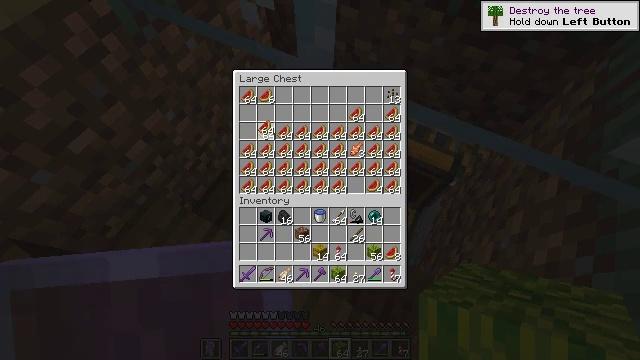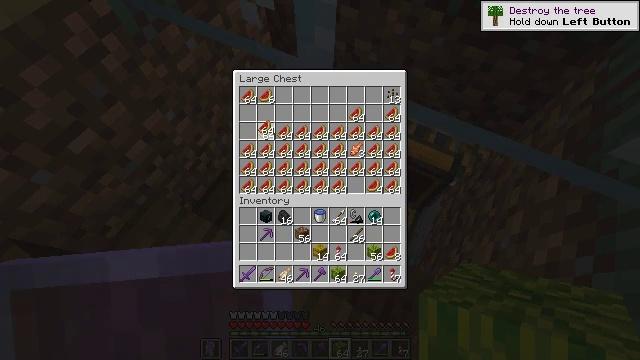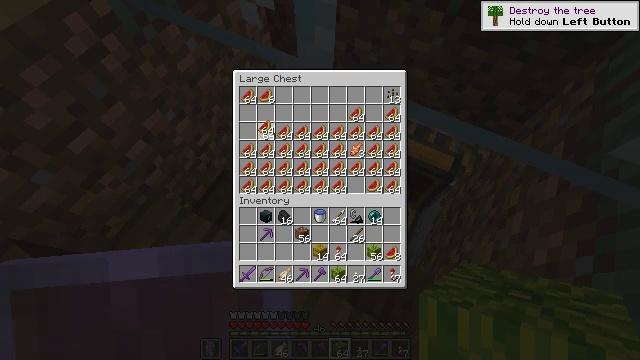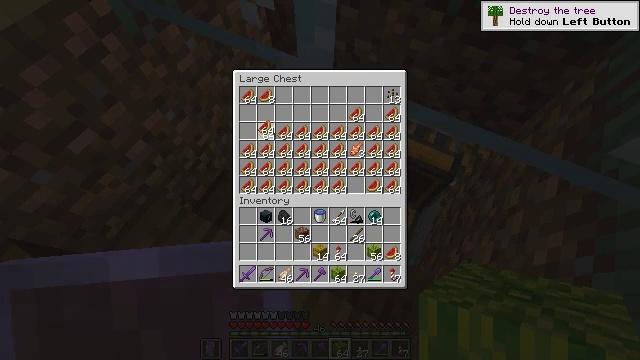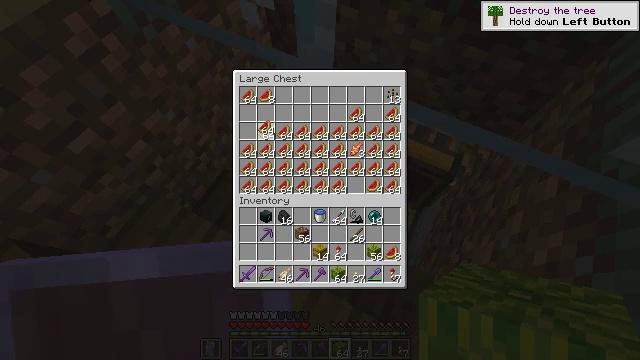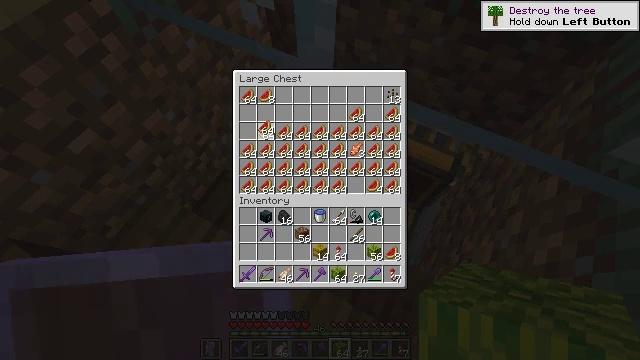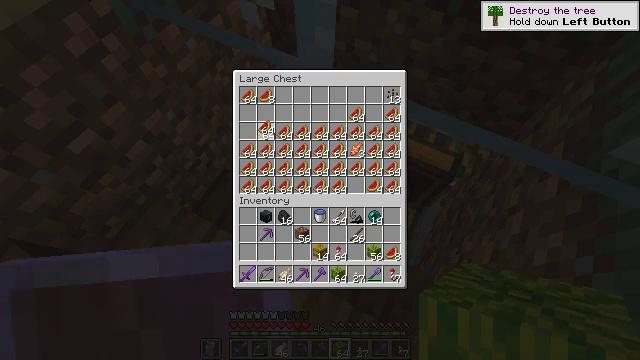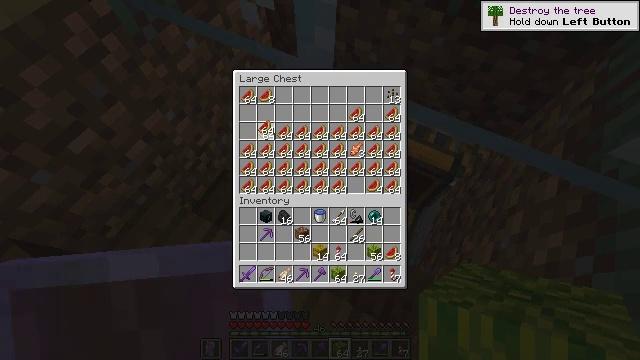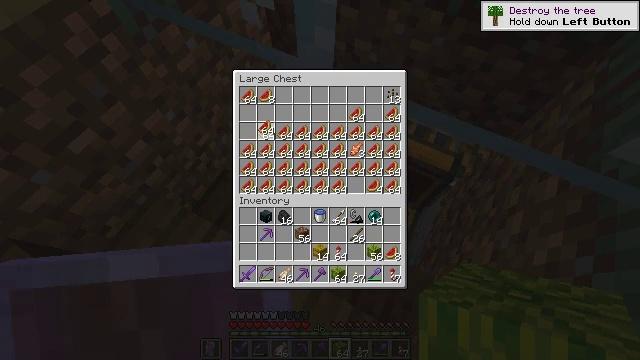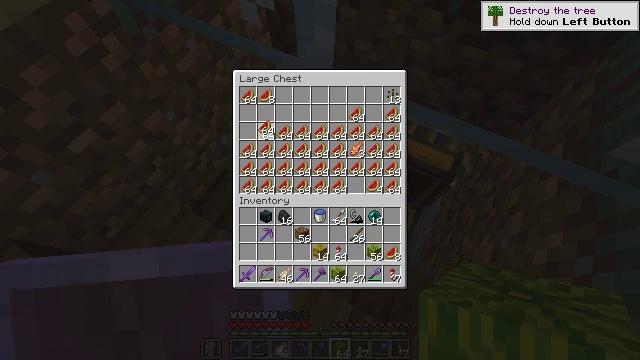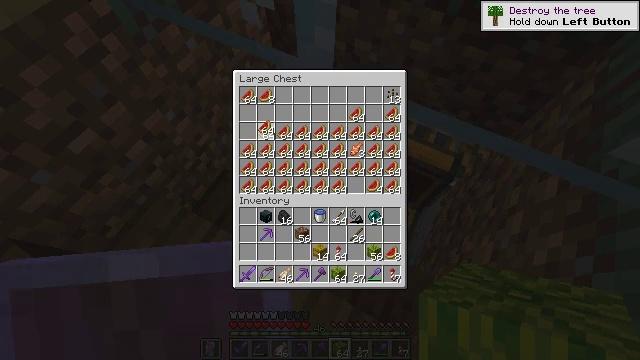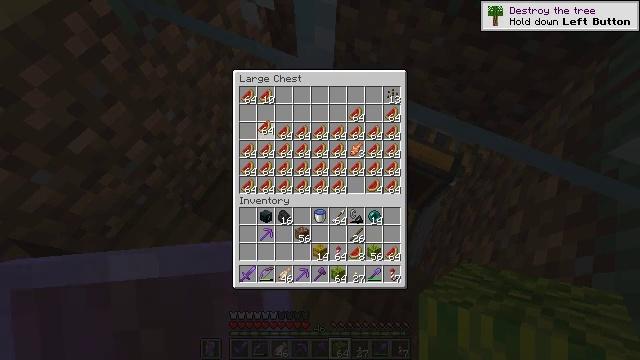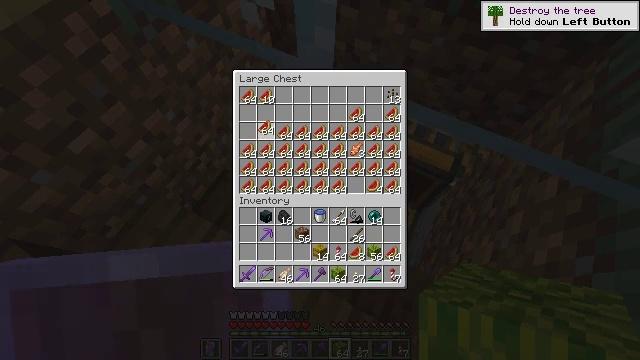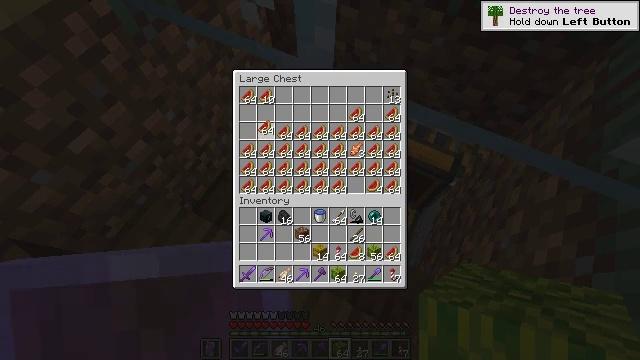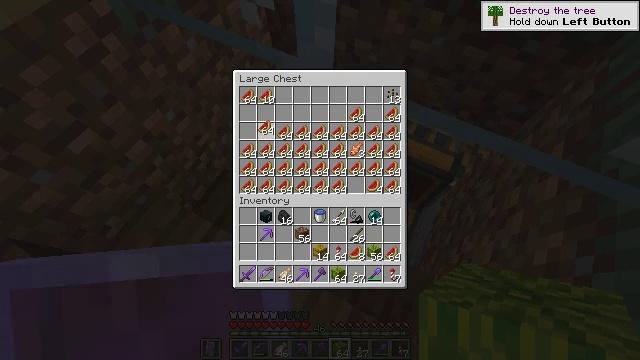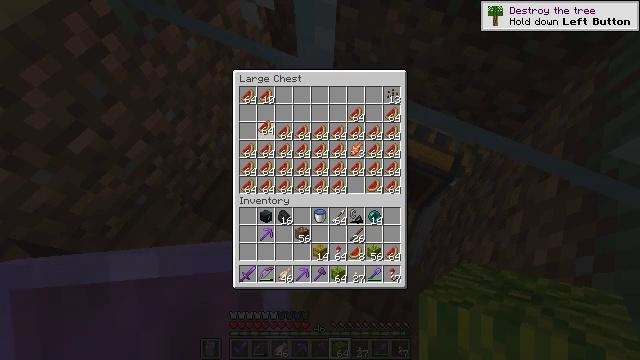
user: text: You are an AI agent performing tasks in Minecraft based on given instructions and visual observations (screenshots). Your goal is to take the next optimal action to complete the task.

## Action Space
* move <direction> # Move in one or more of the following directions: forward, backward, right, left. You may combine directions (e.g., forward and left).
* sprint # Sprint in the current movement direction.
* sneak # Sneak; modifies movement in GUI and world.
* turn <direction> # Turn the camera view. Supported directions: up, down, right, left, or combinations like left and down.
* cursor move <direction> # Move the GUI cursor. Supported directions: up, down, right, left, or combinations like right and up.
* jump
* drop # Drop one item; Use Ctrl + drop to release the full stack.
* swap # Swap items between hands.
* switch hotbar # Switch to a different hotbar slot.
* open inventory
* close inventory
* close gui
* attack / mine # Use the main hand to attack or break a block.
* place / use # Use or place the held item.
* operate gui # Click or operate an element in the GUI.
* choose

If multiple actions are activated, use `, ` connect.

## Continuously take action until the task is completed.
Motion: motion action
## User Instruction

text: Craft a melon with melon slices.
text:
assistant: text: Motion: no_op
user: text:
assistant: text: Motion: no_op
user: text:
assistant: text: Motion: sneak
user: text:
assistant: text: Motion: sneak
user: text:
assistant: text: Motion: sneak, operate gui
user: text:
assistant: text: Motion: sneak, operate gui
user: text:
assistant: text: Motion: sneak, operate gui
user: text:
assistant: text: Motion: sneak, operate gui
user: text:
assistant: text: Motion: sneak, operate gui
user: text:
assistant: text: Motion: sneak, operate gui
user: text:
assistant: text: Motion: sneak
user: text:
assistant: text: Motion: sneak, operate gui
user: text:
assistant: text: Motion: sneak, operate gui
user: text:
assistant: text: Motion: sneak, operate gui
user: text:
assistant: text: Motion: sneak
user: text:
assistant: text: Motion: sneak
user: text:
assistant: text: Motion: sneak
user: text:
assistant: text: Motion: sneak
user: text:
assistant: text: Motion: sneak
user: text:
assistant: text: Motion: sneak
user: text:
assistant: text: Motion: sneak
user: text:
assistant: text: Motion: sneak
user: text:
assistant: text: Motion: sneak
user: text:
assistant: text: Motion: sneak
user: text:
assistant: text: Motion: sneak
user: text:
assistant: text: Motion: sneak
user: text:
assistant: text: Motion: sneak
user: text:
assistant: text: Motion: sneak
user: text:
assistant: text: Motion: sneak
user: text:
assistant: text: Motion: sneak